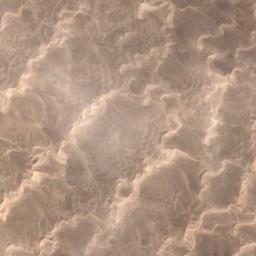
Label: desert